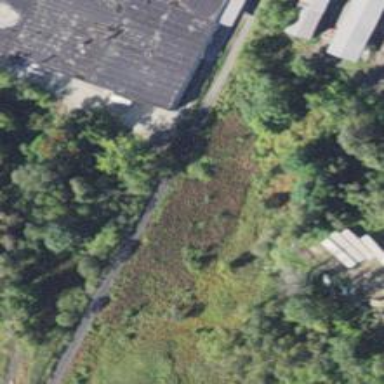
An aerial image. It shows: Abandoned railway path.